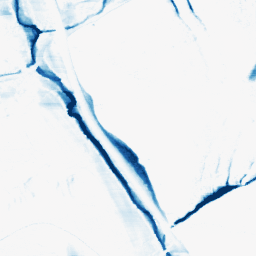
Category: morphological
Decomposition family: morphological_ellipse
Decomposition parameters: operation: closing
width: 5
height: 30
Upsampling method: sinc_hamming
Upsampling parameters: scale: 2
kernel_size: 16
Upsampling scale: 2